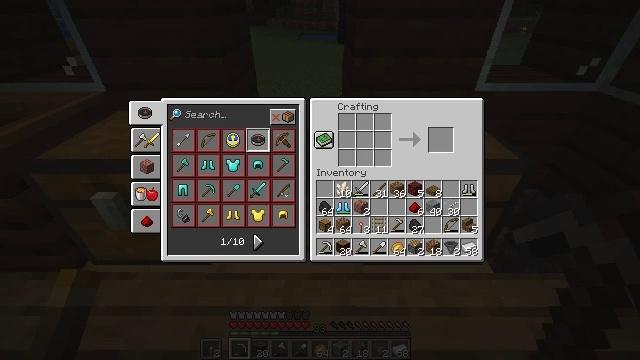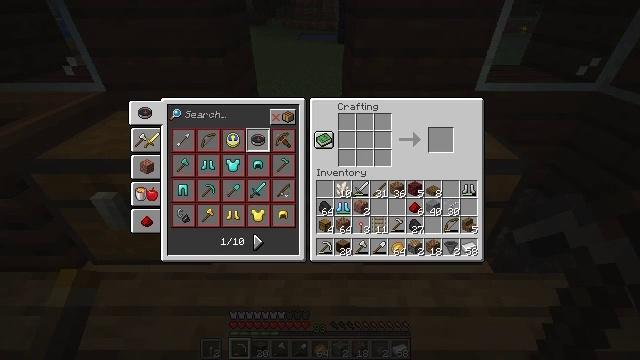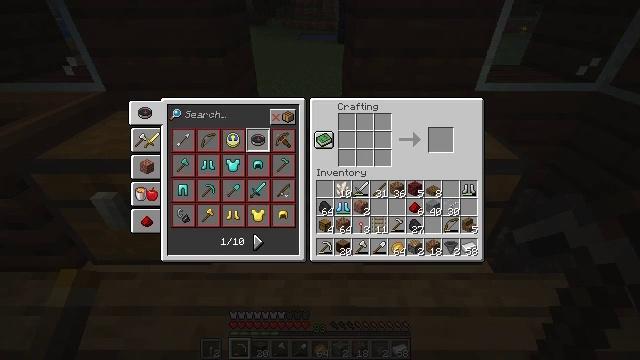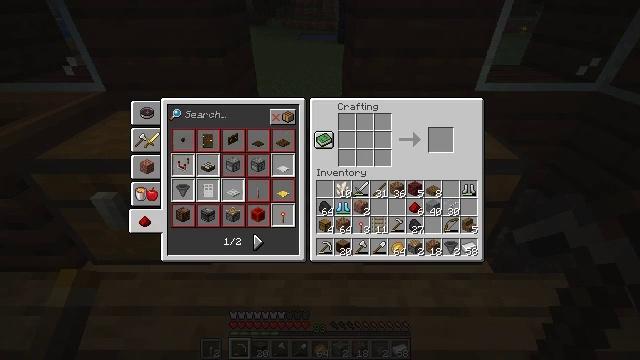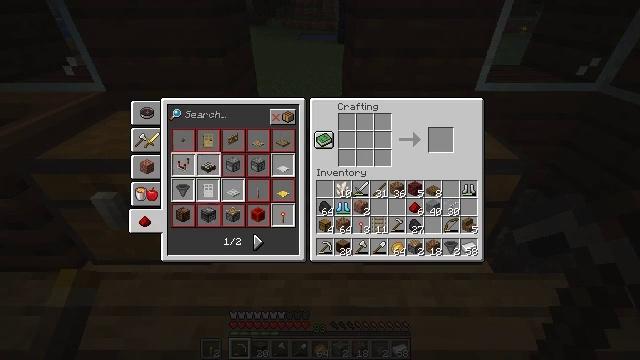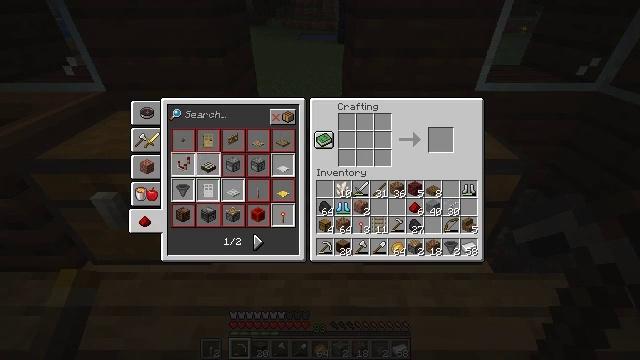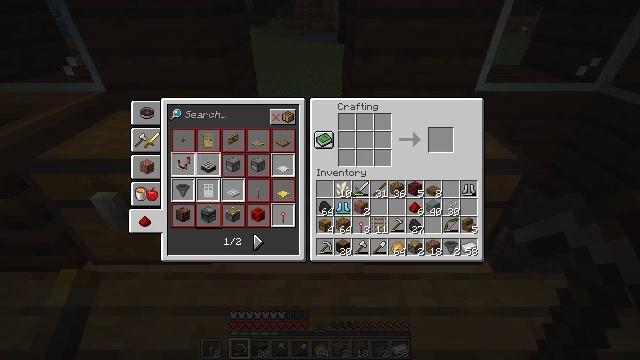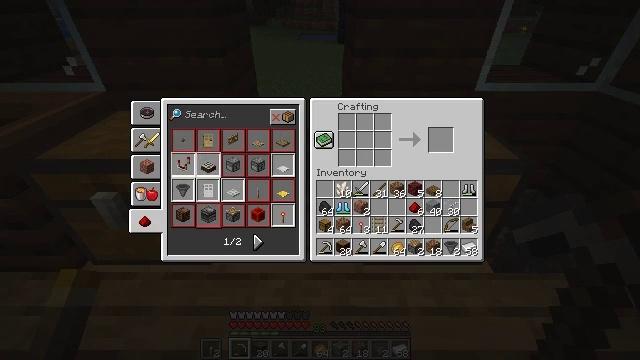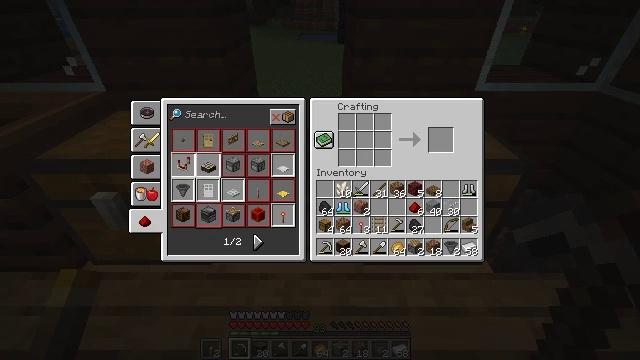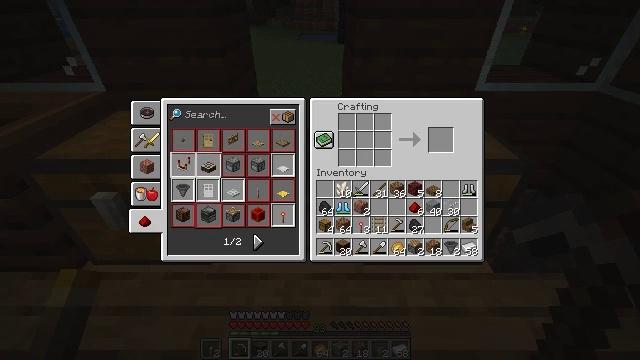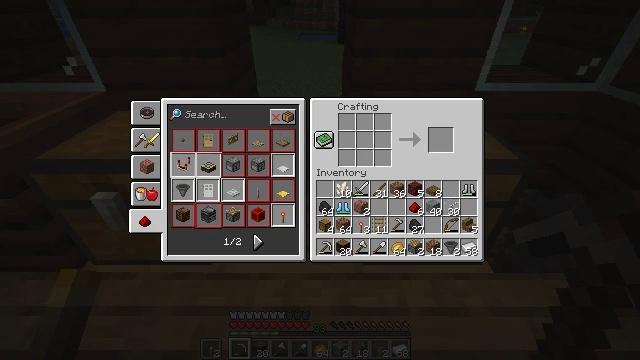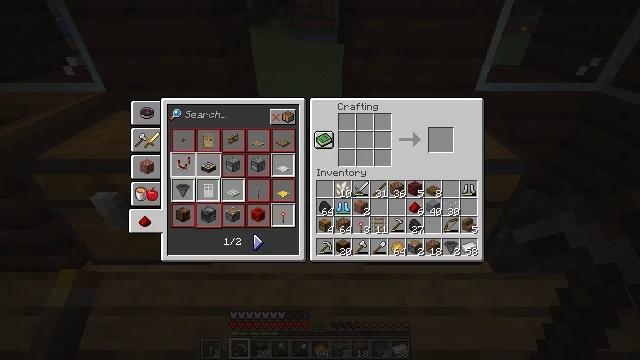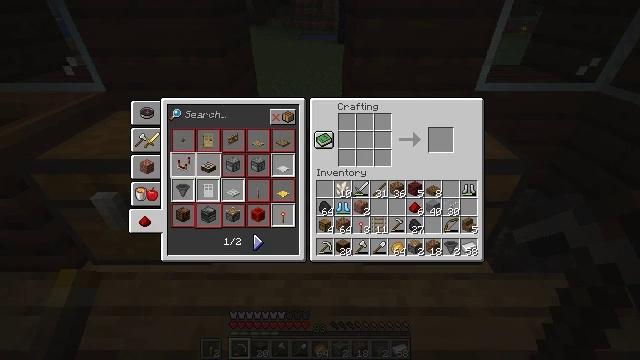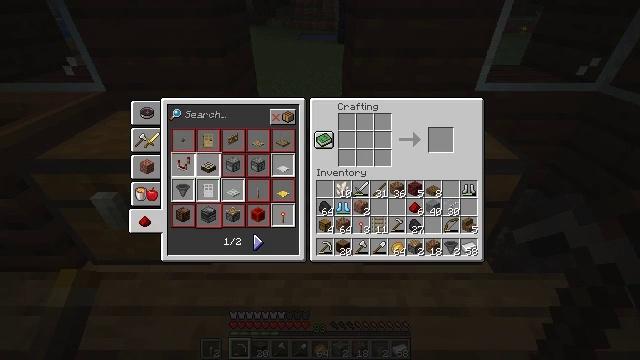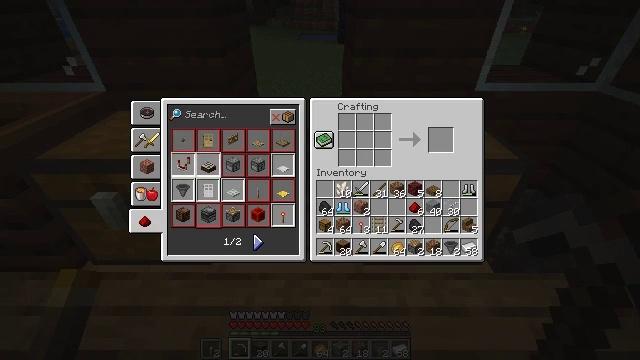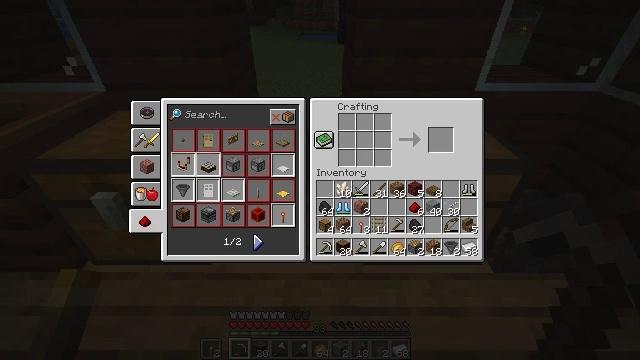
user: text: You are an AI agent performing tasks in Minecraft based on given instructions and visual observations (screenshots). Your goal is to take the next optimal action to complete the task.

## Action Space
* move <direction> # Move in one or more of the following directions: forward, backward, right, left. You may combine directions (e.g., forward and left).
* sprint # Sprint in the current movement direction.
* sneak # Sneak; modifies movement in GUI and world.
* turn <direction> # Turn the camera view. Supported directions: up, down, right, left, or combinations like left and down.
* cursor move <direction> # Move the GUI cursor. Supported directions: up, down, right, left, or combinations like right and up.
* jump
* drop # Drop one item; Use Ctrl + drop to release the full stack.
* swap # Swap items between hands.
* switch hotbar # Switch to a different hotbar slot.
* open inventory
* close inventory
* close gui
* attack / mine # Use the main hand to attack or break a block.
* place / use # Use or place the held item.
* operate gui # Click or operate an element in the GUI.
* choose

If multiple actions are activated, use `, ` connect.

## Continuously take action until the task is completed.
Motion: motion action
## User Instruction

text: Form a comparator using the crafting grid.
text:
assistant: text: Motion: no_op
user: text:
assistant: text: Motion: no_op
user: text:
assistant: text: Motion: operate gui
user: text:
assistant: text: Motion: operate gui
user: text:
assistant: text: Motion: operate gui
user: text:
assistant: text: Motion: no_op
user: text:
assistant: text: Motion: cursor move right
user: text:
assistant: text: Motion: cursor move right and down
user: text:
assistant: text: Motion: cursor move right
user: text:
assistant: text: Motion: cursor move right
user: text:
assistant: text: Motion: cursor move right
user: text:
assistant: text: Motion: no_op
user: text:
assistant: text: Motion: no_op
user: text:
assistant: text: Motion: no_op
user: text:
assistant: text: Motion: cursor move left
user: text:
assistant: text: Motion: cursor move left and up
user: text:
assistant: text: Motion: cursor move left and up
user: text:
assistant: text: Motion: no_op
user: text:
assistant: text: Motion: no_op
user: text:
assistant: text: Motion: no_op
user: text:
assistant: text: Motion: no_op
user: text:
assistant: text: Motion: no_op
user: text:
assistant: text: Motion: no_op
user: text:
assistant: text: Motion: no_op
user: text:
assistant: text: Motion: no_op
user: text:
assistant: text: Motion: no_op
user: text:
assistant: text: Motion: operate gui
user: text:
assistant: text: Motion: operate gui
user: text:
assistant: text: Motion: operate gui
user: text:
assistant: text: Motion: no_op